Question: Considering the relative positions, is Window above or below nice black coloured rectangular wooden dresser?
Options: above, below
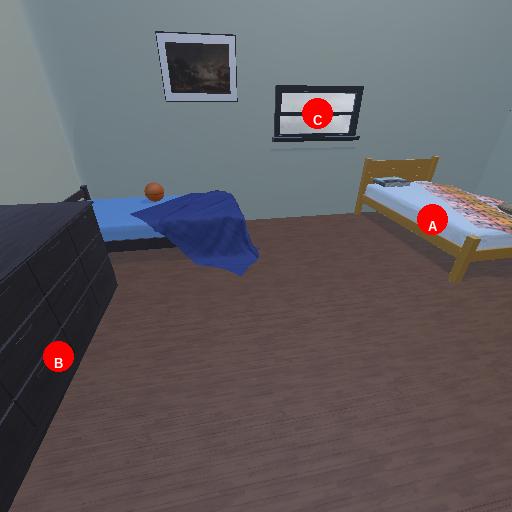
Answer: above